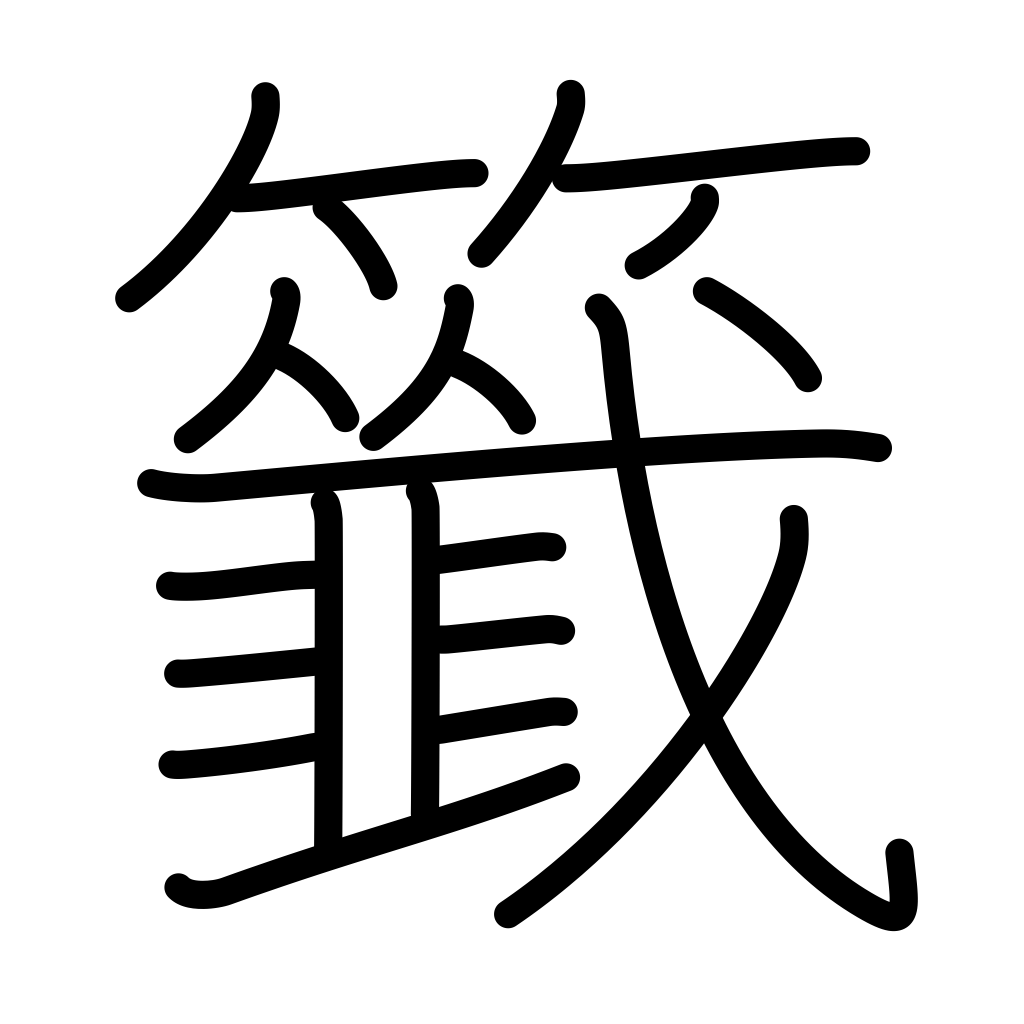
Meaning: lottery, raffle